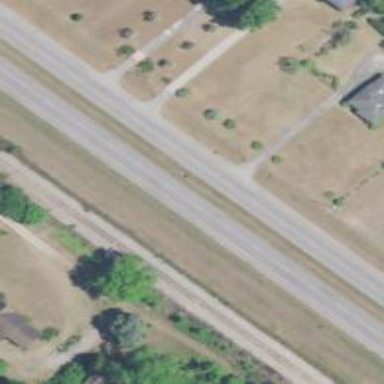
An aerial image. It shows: Trunk highway.